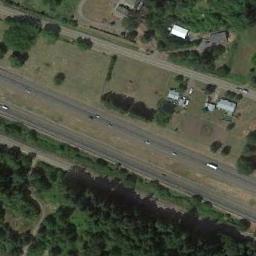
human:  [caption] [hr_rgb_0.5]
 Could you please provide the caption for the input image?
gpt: The freeway is between the grass and some trees .

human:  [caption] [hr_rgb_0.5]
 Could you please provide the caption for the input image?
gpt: The motorway is very empty .

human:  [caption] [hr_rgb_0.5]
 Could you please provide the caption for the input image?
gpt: The freeway is surrounded by a large green forest, There are many cars on the freeway, There are several buildings and a road beside the freeway .

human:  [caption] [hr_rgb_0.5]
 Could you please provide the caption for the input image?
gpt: Some straight freeways go through the forest with many dark green trees and a lawn and some houses are between the freeways .

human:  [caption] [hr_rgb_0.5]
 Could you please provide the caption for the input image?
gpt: There are yellow lawns and many trees beside the freeway .